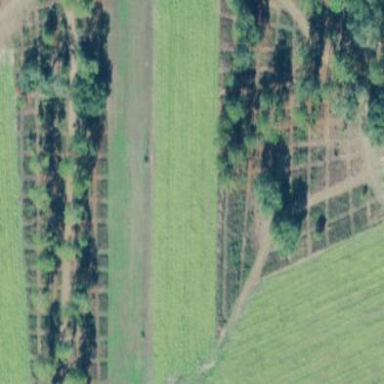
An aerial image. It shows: Farmland with forage crops.